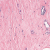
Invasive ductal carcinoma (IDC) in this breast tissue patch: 1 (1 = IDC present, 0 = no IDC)